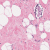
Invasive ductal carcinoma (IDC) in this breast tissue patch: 0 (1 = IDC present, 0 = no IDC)